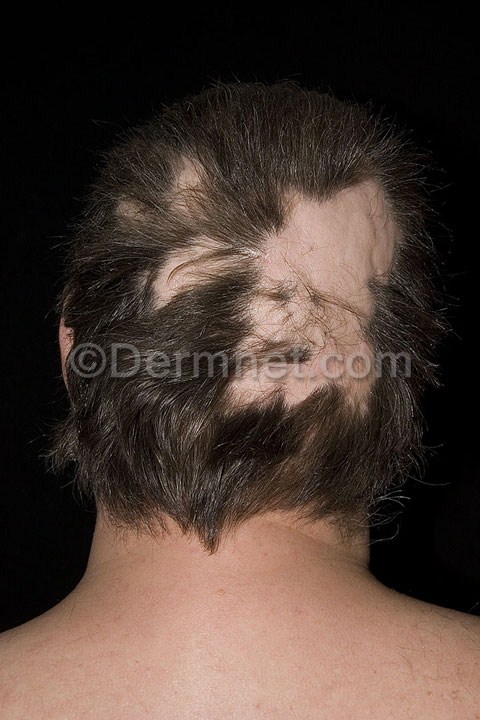
Disease: Hair Loss Photos Alopecia and other Hair Diseases